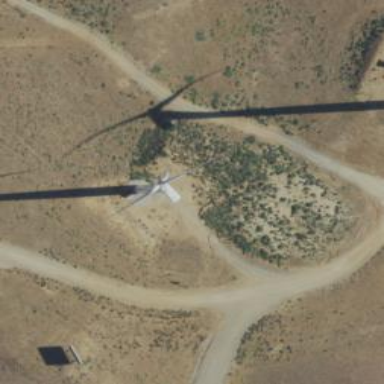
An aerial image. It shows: Wind generator powered by horizontal axis wind turbine.